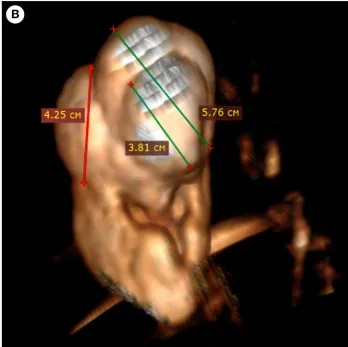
MRI of the patient's abdominal cavity (without contrast). (C-E) The multinodular nature of the lesion and clear boundaries were determined in axial sections, T1 mode.
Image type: radiology (mri)